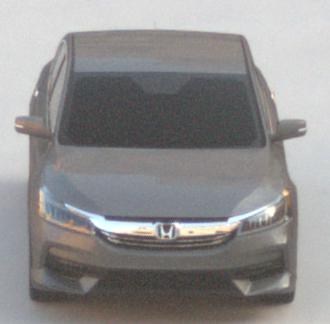
Make: Honda
Model: Accord Hybrid
Detailed model: 9. Generation
Model produced from: 2015
Model produced until: 2019
Doors: 4
Color: gray
Road condition: dry road
Daytime: sunrise or sunset
Contrast: low contrast